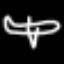
Label: airplane